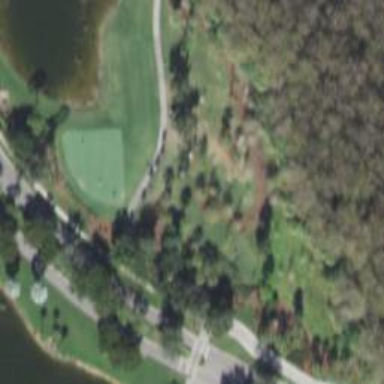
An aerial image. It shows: View of golf hole.